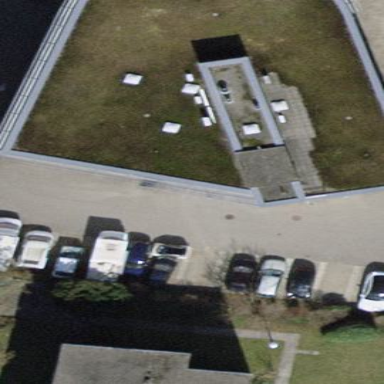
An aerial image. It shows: Office building.